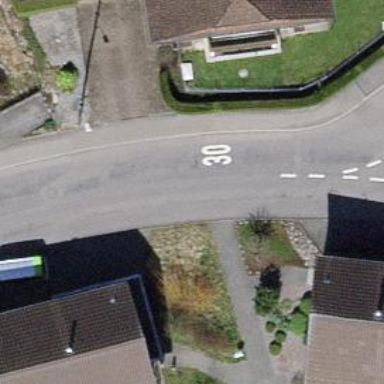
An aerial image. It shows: Footway made of paving stones.